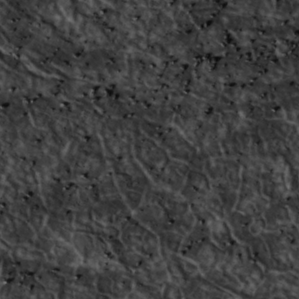
Label: non_frost